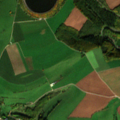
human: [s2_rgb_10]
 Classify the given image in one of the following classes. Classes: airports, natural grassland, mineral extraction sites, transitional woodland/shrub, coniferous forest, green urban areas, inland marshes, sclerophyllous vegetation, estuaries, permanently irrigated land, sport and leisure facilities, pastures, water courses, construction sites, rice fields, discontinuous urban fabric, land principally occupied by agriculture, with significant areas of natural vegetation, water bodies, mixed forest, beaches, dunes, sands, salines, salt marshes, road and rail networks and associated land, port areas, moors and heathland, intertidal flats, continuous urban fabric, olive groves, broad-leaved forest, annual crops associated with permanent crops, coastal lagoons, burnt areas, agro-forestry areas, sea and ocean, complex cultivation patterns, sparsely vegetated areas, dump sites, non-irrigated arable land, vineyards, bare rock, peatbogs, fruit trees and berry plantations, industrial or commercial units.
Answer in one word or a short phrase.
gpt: non-irrigated arable land, pastures, broad-leaved forest, water bodies